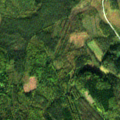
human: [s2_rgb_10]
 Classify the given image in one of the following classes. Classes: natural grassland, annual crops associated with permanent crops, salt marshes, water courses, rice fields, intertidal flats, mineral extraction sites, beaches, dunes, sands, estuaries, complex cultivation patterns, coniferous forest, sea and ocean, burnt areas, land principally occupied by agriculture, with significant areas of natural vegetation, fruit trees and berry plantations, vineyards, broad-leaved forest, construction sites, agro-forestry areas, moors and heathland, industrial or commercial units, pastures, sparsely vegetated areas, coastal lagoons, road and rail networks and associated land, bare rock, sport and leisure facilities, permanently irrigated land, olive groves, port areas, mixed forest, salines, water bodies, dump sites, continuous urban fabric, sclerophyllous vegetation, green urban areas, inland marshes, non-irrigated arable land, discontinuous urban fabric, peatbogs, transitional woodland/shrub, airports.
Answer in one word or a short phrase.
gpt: broad-leaved forest, coniferous forest, mixed forest, transitional woodland/shrub